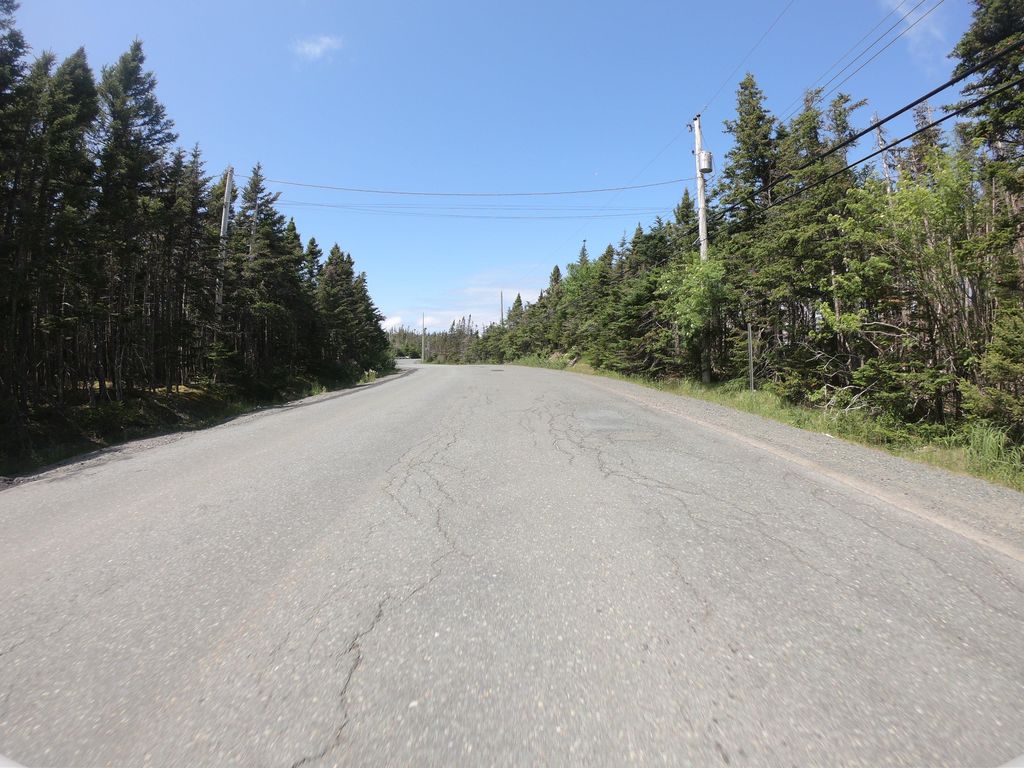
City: st_johns